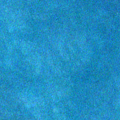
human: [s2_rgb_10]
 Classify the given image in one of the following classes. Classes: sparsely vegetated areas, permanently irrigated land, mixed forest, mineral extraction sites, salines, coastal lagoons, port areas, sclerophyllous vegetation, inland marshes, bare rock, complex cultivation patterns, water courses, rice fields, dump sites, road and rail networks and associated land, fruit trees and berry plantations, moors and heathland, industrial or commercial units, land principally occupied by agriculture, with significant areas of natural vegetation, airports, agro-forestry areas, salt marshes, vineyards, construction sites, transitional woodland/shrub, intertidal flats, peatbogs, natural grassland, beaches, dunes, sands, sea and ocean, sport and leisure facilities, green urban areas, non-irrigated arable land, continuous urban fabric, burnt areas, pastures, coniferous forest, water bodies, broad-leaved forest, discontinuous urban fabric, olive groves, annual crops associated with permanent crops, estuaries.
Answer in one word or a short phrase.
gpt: sea and ocean